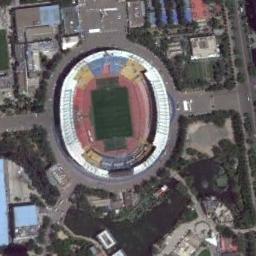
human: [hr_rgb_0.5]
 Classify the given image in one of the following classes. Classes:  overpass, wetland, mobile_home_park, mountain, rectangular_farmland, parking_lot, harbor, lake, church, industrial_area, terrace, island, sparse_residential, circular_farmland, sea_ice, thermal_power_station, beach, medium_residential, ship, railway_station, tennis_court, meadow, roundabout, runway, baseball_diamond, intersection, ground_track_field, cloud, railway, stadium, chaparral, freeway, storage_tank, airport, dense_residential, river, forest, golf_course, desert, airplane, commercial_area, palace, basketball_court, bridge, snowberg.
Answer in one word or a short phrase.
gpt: stadium